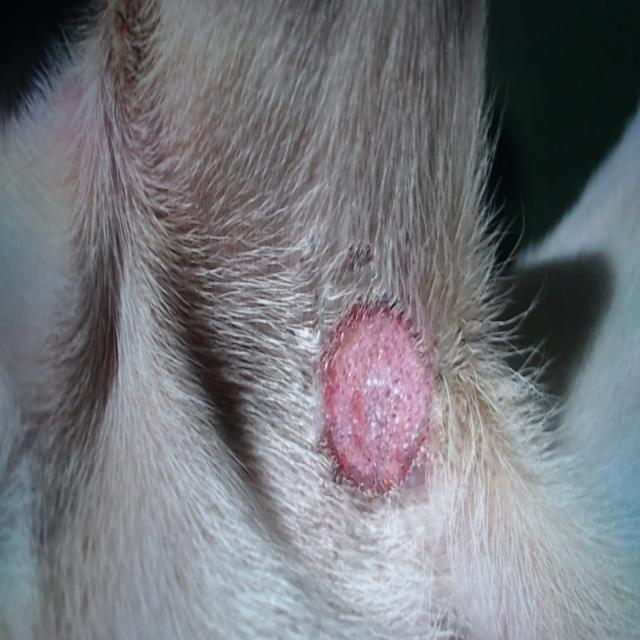
Canine ringworm (Dermatophytosis) — fungal infection caused by Microsporum or Trichophyton. Presents with circular alopecia, scaling, crusting, and broken hairs.